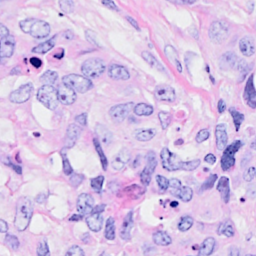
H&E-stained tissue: Breast